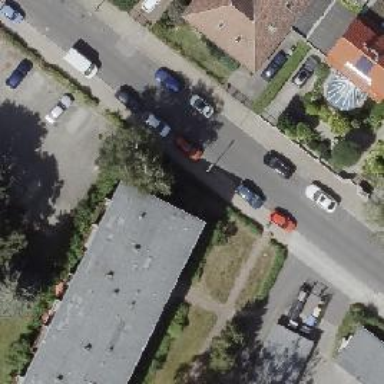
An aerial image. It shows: View of apartment building.